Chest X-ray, PA view. Patient: 76 years old, sex F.
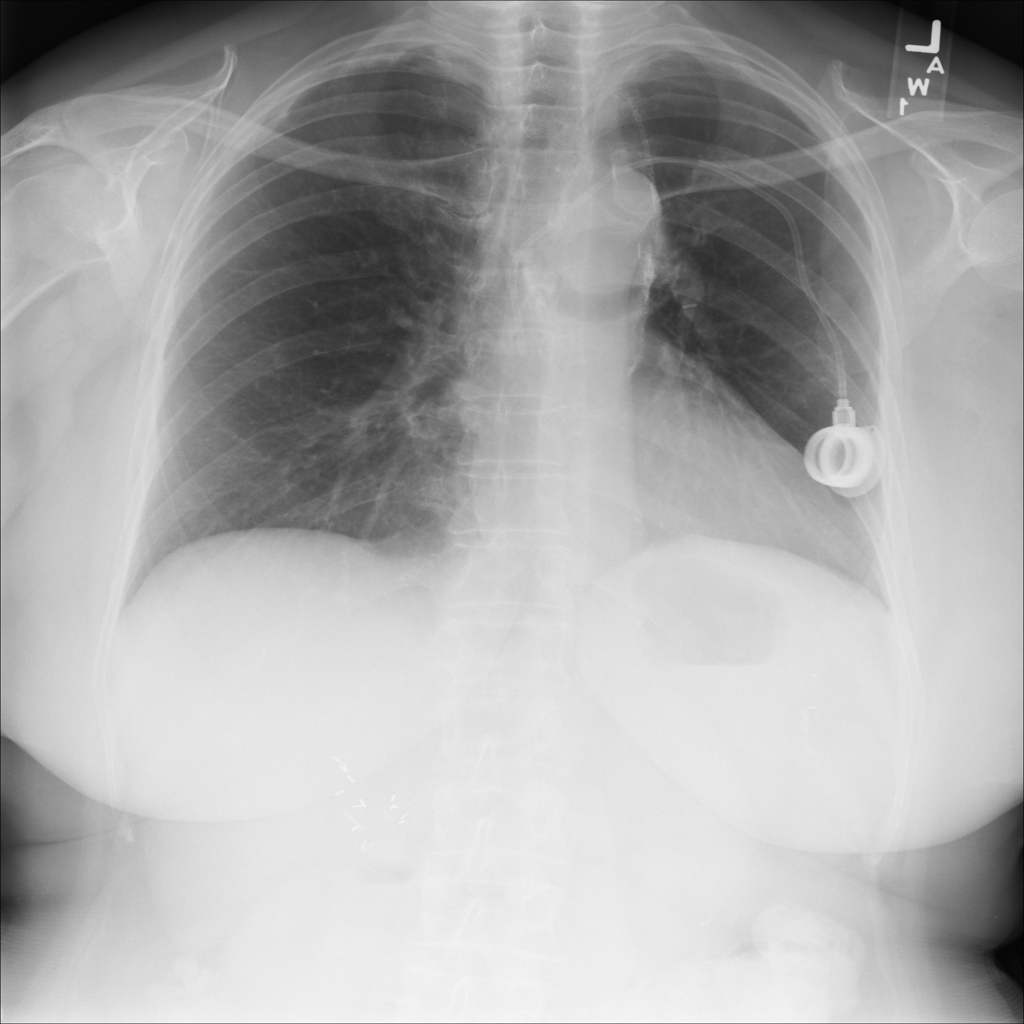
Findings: Atelectasis, Pleural_Thickening